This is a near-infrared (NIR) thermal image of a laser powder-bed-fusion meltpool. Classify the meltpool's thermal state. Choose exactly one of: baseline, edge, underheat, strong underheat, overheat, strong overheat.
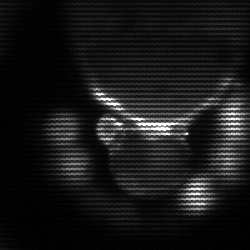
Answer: baseline